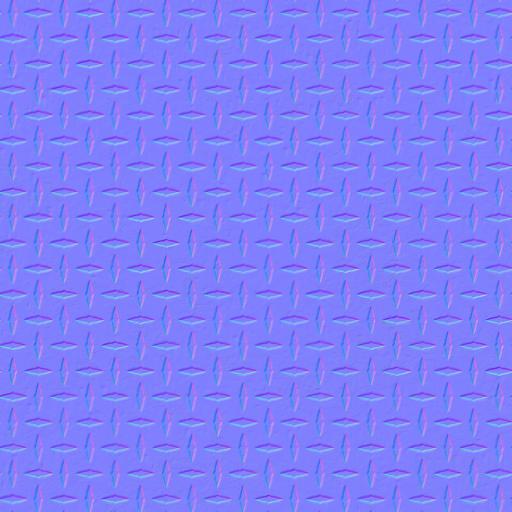
blue diamond plate floor industrial metal tread